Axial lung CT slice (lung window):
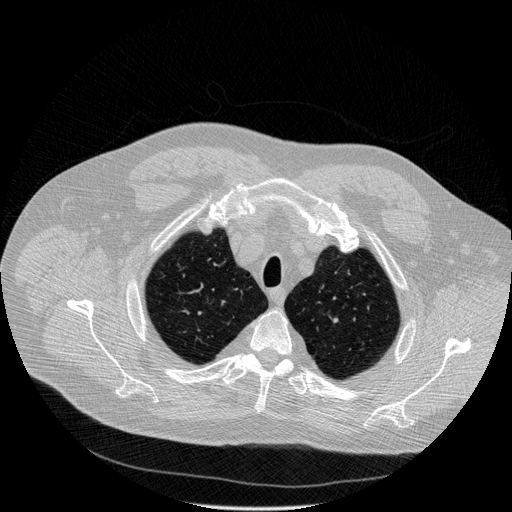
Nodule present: no